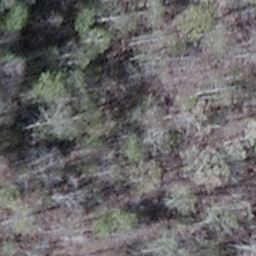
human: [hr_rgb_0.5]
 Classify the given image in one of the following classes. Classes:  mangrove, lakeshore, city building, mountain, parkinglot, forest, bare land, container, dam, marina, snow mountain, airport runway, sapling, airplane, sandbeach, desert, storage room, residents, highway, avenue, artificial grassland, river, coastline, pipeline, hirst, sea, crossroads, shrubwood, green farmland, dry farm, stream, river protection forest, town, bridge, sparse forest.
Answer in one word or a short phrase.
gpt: shrubwood